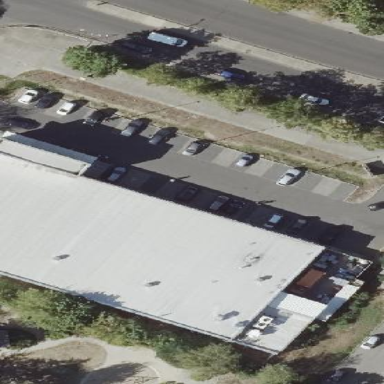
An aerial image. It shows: Parking area with paving stones.